Question: I am looking for a formula that will return the earliest date from a column, based on the contents of values in other cells. (Actually I want a Min and Max date, but am assuming the Max will be identical to any Min solution )I know I can return the date I want just by using MIN and specifying the range of cells I want, but I ideally want the formula to be dynamic. I have looked around and believe I possibly need to use a combination of index and match, but cant find any examples that use Min and Max. I have considered using dynamic named ranges to define my task groups, but that would mean having to define a static number of task groups, and there could be many task groups.
The sheet below shos some sample date on the left of the workbook, with the summary data on the right. The "hidden worker column" was an idea I had that I though might make the solution easier. So I want the summary data on the right to use either column A, or column B if its easier, to display the min and max dates based on the section number in column F - Is this possible without VBA?

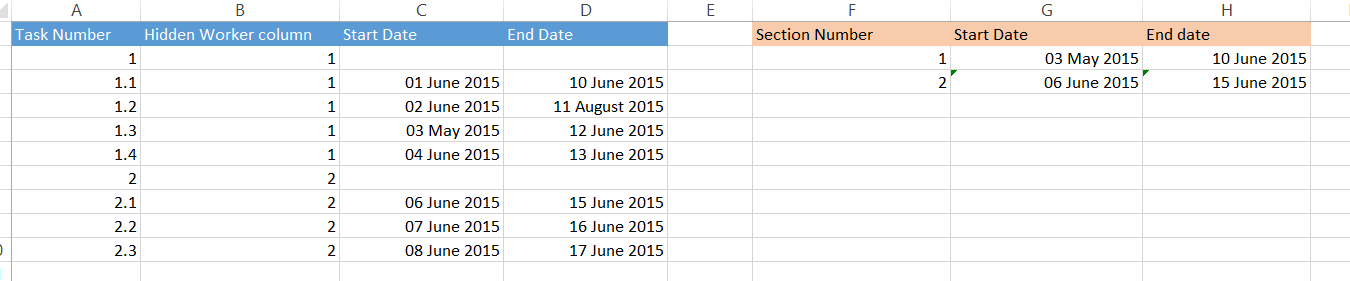
Answer: @mthierer's link is good. If you wanted to remove the need to add a "helper column", you could try (data in 'A1:C10'; summary table in 'E1:G2'):
'{=MIN(IF(ROUNDDOWN($A$1:$A$10, 0)=$E1, $B$1:$B$10))}' (or {='MAX(...)}' with '$C$1:$C$10')
Note that you have to enter the formula as an array formula with .
Data ('A1:C10'):
'''
1 23 57
1.1 42 91
1.2 35 100
1.3 39 80
1.4 28 51
1.5 30 96
2 33 52
2.1 11 73
2.2 48 80
2.3 16 59
'''
Summary Results ('E1:G2'):
'''
1 23 100
2 11 80
'''